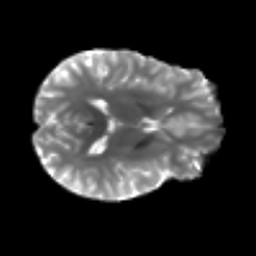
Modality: T2w
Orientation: axial
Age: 24
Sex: female
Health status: ill
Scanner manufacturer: siemens
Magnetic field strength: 3 T
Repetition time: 6.5 s
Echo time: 0.062 s